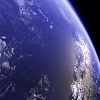
Label: water